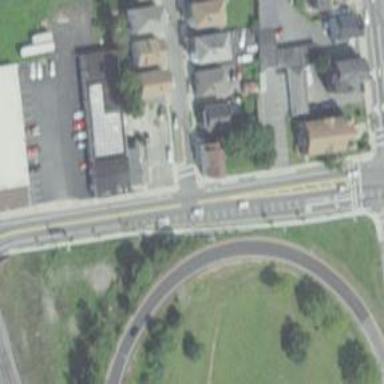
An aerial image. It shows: Stop road.